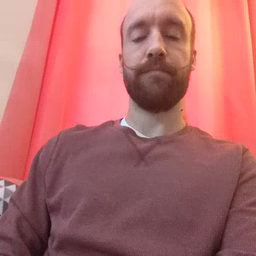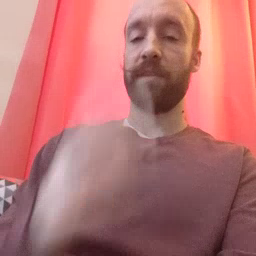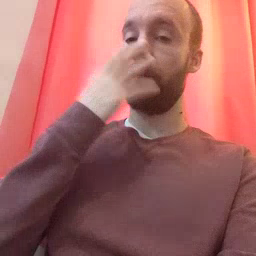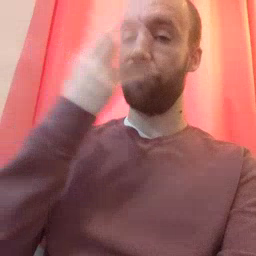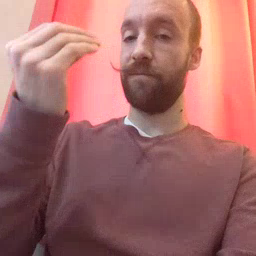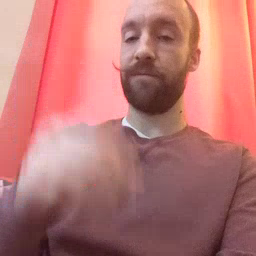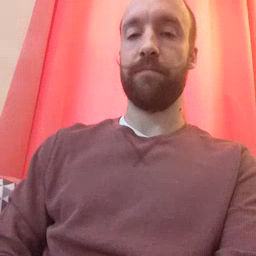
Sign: wolf